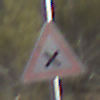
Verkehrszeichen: KreuzungOderEinmuendung
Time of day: MorningAfternoon
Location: Outdoor (Nature)
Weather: PartlyCloudy
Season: NotSpecified
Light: Natural